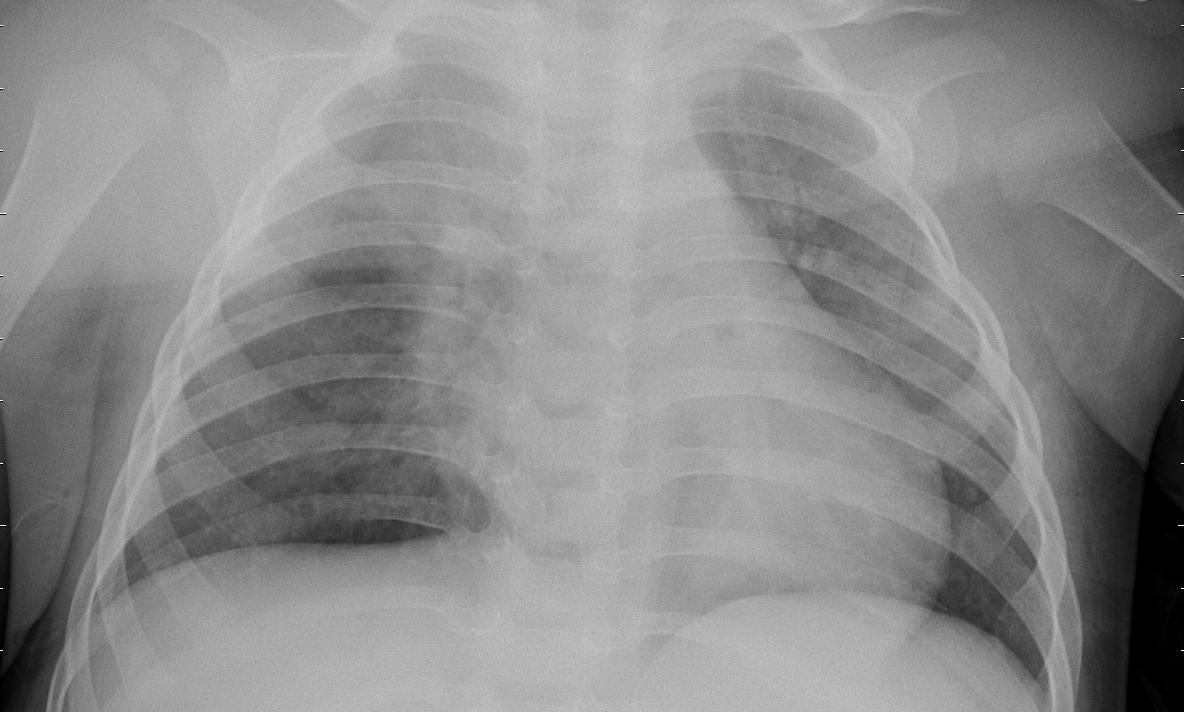
Diagnosis: PNEUMONIA